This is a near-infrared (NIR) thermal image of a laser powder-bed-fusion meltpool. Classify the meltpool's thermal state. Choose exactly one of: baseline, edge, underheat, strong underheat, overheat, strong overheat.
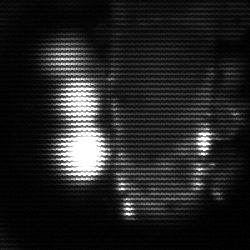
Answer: strong underheat